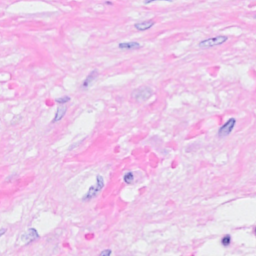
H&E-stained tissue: Breast